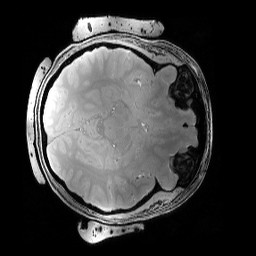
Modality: PDw
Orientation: axial
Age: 26
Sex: female
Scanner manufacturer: siemens
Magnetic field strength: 6.98 T
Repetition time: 1.38 s
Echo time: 0.00242 s